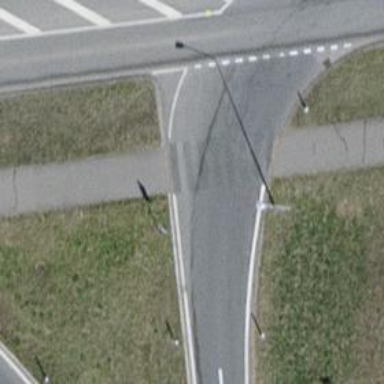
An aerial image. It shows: Unmarked road crossing.